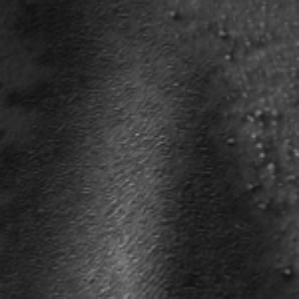
Label: frost